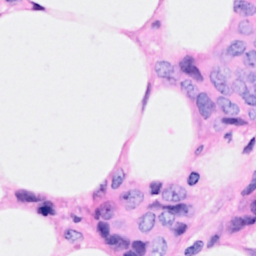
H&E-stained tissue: Breast